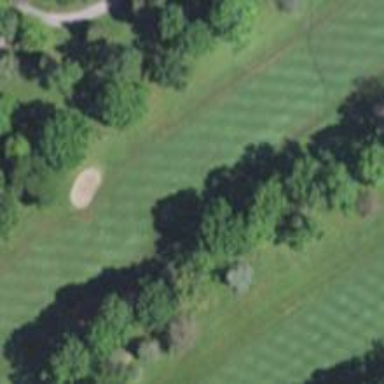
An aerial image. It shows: View of golf hole.